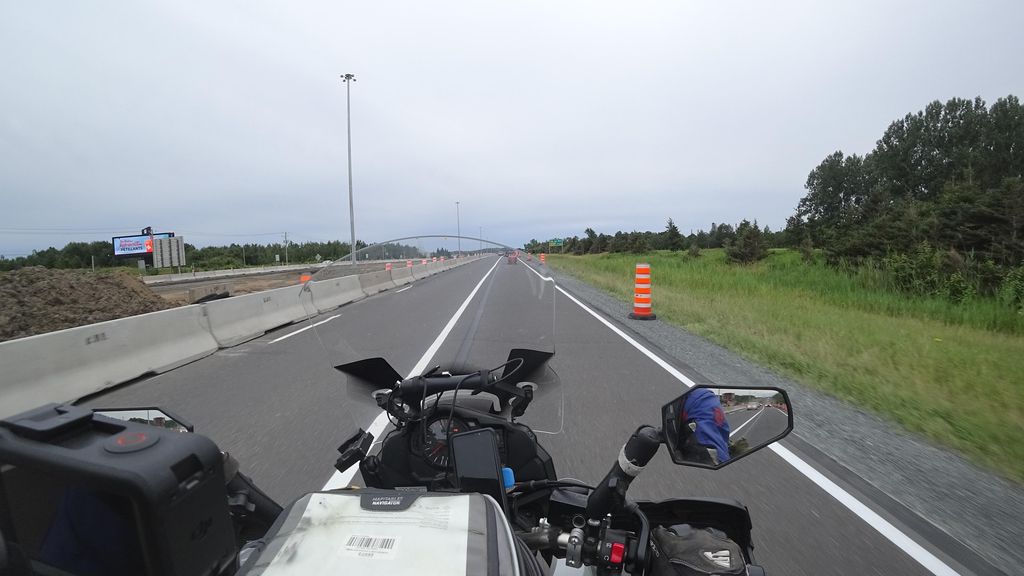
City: quebec_city